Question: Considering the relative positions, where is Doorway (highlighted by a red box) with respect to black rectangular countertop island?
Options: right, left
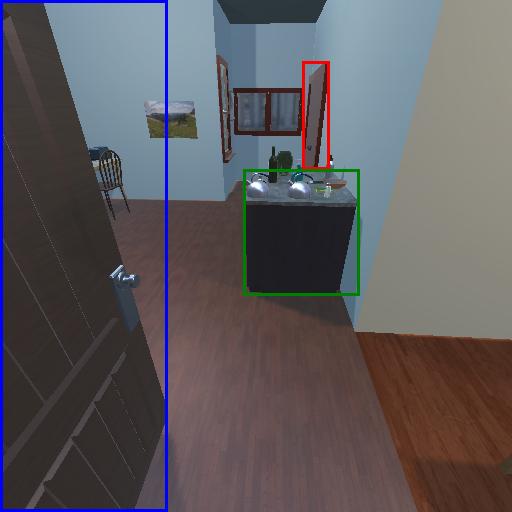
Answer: right